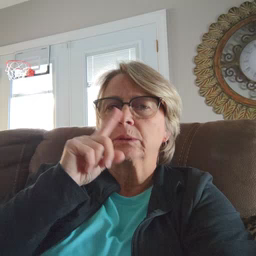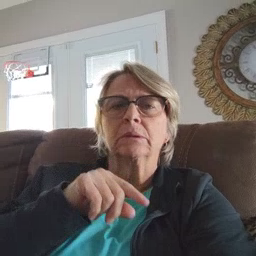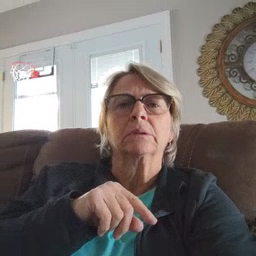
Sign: mouse